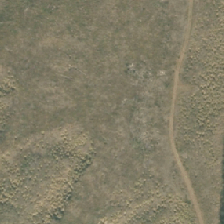
Land cover: harvested_forest